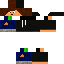
A male human skin with medium skin, wearing brown long hair dressed in a blue hoodie and blue pants, featuring a closed mouth.